Question: I am trying to make a code that loops through random numbers until it gets a six(this part is working) and then if you rolled a six in less than 6 tries but my code won't up my "amountOfMoney" variable if you get it in less than six. All it outputs is one even if you get under 6 two times in row. Here is the code:
'''
class Program
{
static void Main(string[] args)
{
Start:
int attempt = 0;
int numberOfAttempts = 0;
int amountOfMoney = 0;
Random numberGen = new Random();
while (attempt != 6)
{
attempt = numberGen.Next(1, 7);
Console.WriteLine("Tom rolled: " + attempt + ".");
numberOfAttempts++;
}
Console.WriteLine("It took tom " + numberOfAttempts + " attempts to roll a six");
if(numberOfAttempts <= 6)
{
amountOfMoney++;
Console.WriteLine("You now have " + amountOfMoney + " dollars");
}
if(numberOfAttempts > 6)
{
amountOfMoney--;
Console.WriteLine("You now have " + amountOfMoney + " dollars");
}
Console.ReadKey();
goto Start;
}
}
'''

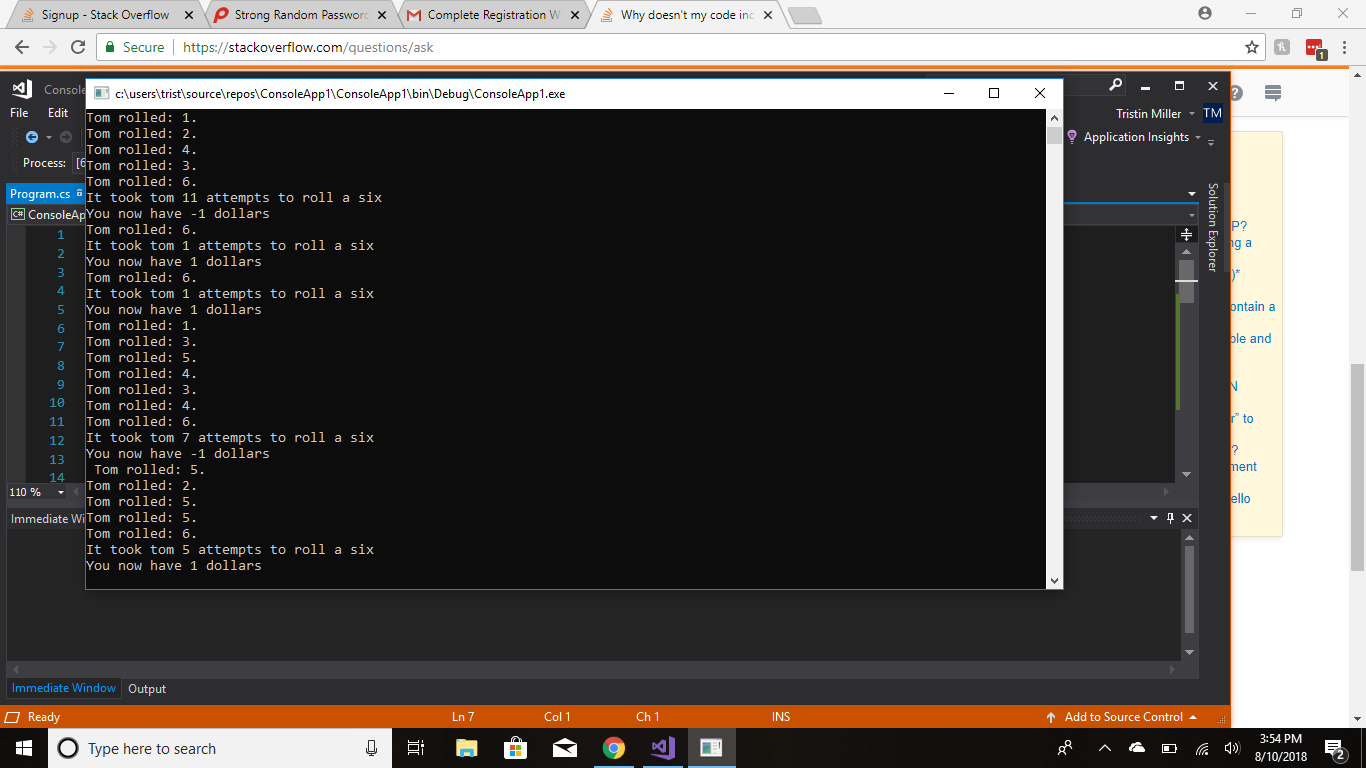
Answer: You should be using the tools available to you to solve this (i.e the ), but it seems like you are new so I will risk the downvotes in an attempt to help you...
The code you have is pretty close to what you need. However the problem you have is a combination of using 'goto', and not understanding variable scope.
Let me be very clear:
When this line is hit:
'''
goto Start;
'''
It goes to the very top of your 'Main()' method, the next 3 lines declare your variables and set them to '0'. Thats why you are never able to persist the values.
You need to remove the 'goto' and utilize a loop like you are doing. Then put the variables you want to persist across loop iterations of your new loop:
'''
int amountOfMoney = 0;
while(someCondition)
{
//game logic here
amountOfMoney++;
}
//amountOfMoney has not reset every loop and now has all the changes you made to it
Console.WriteLine(amountOfMoney);
'''
With your new loops you need to come up with an exit condition though. Is it a user's input that exits the loop (and the game), is it a fixed number of loops (use a 'for' loop). That is up to you...
<URL> so you can see an example of what I am talking about. Doing the work for you wont help you learn but this should be more than enough to contextualize things for you.